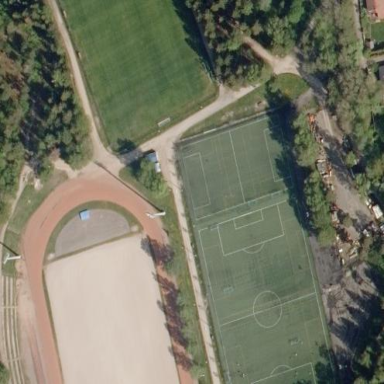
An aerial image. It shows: Soccer pitch with artificial turf designed for leisure and sports activities.